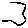
Label: hexagon